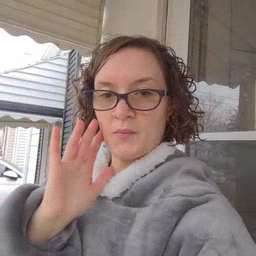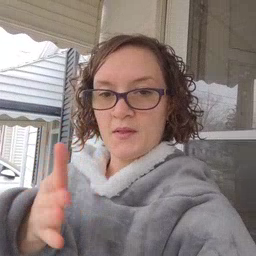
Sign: will